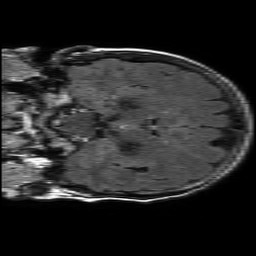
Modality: FLAIR
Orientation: coronal
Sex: female
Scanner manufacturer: philips
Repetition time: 11 s
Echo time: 0.125 s